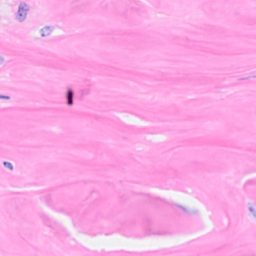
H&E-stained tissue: Breast